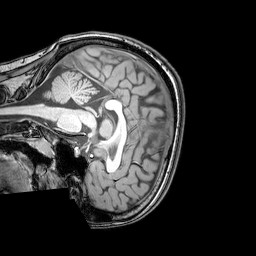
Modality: T1w
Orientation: sagittal
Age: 25
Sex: female
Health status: healthy
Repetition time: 0.081 s
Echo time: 0.037 s